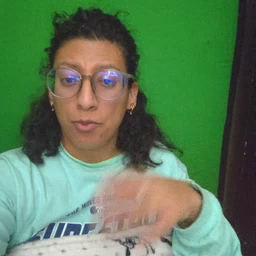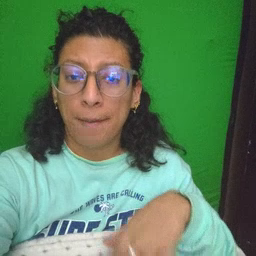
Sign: pig